Question: I have a plot that I have made counting the number of genes over a period of time in two samples. I would like to plot both sets of numbers in a waterfall chart. I am able to get the chart but I have difficulty getting both legends to show up. I have the following tables:
'''
genotype time degs
1 S 1 dpi 91
2 S 7 dpi 121
3 S 14 dpi 102
4 S 22 dpi 349
9 R 1 dpi 186
10 R 7 dpi 220
11 R 14 dpi 236
12 R 22 dpi 404
genotype time degs
5 S 1 dpi -99
6 S 7 dpi -120
7 S 14 dpi -157
8 S 22 dpi -860
13 R 1 dpi -121
14 R 7 dpi -122
15 R 14 dpi -161
16 R 22 dpi -288
'''
I am using the following code to make the plot:
'''
deg.dn$degs=deg.dn$degs*-1
deg.up$time=as.character(deg.up$time)
deg.dn$time=as.character(deg.dn$time)
deg.up$time = factor(deg.up$time, levels=unique(deg.up$time))
deg.dn$time = factor(deg.dn$time, levels=unique(deg.dn$time))
deg.up$genotype=as.character(deg.up$genotype)
deg.dn$genotype=as.character(deg.dn$genotype)
deg.dn$genotype = factor(deg.dn$genotype, levels=unique(deg.dn$genotype))
deg.up$genotype = factor(deg.up$genotype, levels=unique(deg.up$genotype))
breaksup = levels(deg.up$time)
breaksdn = levels(deg.dn$time)
brewup = c("#FEE5D9", "#FCAE91", "#FB6A4A", "#CB181D")
brewdn = c("#EFF3FF", "#BDD7E7", "#6BAED6", "#2171B5")
ggplot() +
geom_bar(data = deg.up, aes(x=genotype, y=degs, fill=time), stat="identity", position="dodge") +
scale_fill_manual(values=brewup, breaks=breaksup) +
new_scale_fill() +
geom_bar(data = deg.dn, aes(x=genotype, y=degs, fill=time), stat="identity", position="dodge") +
scale_fill_manual(values=brewdn, breaks=breaksdn)
'''
'breaksup' and 'breaksdn' are the time columns in the data frames as unique characters.
Would anybody be able to help me get both legends next to each other in the final plot? Thank you.

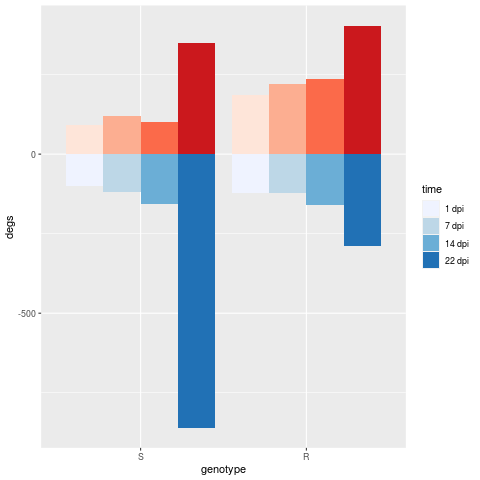
Answer: Here are two ways to put legends next to each other.
The first one just adds the first legend and order them horizontaly. For including both legends, specify the title of each legend in 'scale_fill_manual'. If both legends get the same title, you may speficy the order of the legends. At least to put legends next to each other set 'legend.box' in 'theme' to horizontal.
'''
ggplot() +
geom_bar(data = deg.up, aes(x=genotype, y=degs, fill=time), stat="identity", position="dodge") +
scale_fill_manual(values=brewup,
breaks=breaksup,
name = "time",
guide = guide_legend(order = 1)) +
new_scale_fill() +
geom_bar(data = deg.dn, aes(x=genotype, y=degs, fill=time), stat="identity", position="dodge") +
scale_fill_manual(values=brewdn,
breaks=breaksdn,
name ="time",
guide = guide_legend(order = 2)) +
theme(legend.box = "horizontal")
'''
<URL>
The second apprach is more . In your example your time legends have the same factors (1,7,14,22), so you might push the legends together. I achied this by removing the first legends labels, the second legends title and changed the margins in 'theme'.
'''
ggplot() +
geom_bar(data = deg.up, aes(x=genotype, y=degs, fill=time), stat="identity", position="dodge") +
scale_fill_manual(values=brewup, breaks=breaksup,
guide = guide_legend(label = FALSE,
title = "time",
order = 1)) +
new_scale_fill() +
geom_bar(data = deg.dn, aes(x=genotype, y=degs, fill=time), stat="identity", position="dodge") +
scale_fill_manual(values=brewdn,
breaks=breaksdn,
guide = guide_legend(title = "",
order = 2)) +
theme(legend.box = "horizontal",
legend.margin = margin(0,0,0,-.6, "cm"),
legend.box.margin = margin(0,1,0,1, "cm"))
'''
<URL>